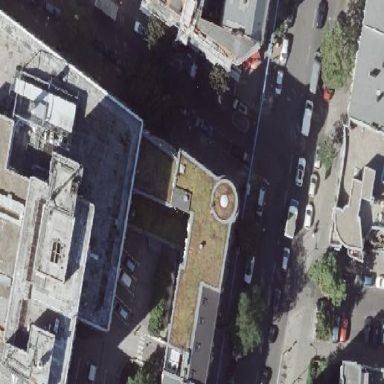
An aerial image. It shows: Office building with flat roof.